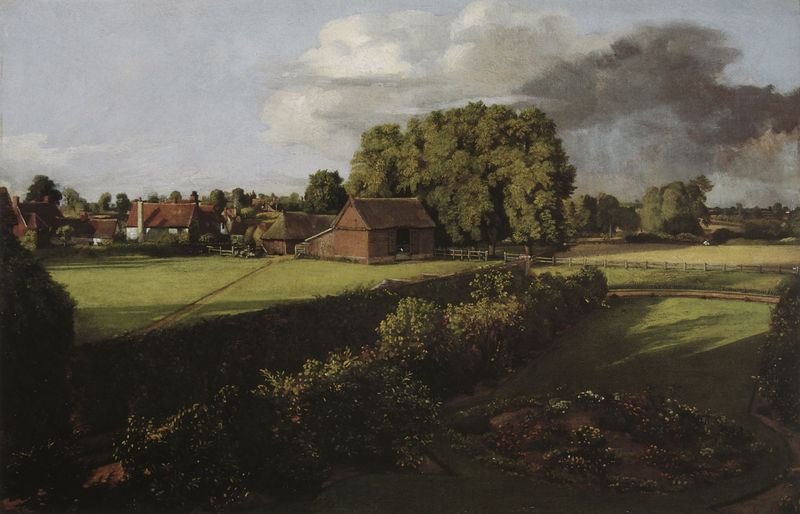
Titel: Golding Constable's Flower Garden
Künstler: John Constable
Standort: Ipswich (UK)
Institution: Ipswich Museums and Art Galleries
Schlagwörter: baum, blau, blätter, dunkel, gemälde, gewitter, himmel, schatten, weiß, wolken, bäume, gelb, grün, landschaft, ocker, stadt, blume, blumen, braun, fenster, grau, hell, licht, schwarz, straße, blüte, blüten, dach, gebäude, gras, haus, park, rasen, rot, weg, wiese, wolke, zaun, beige, malerei, feld, felder, häuser, nass, natur, norden, strauch, weide, weite, busch, büsche, flach, hütte, pfad, rauch, sonne, sträucher, wege, wiesen, land, blatt, england, kontrast, wald, bauern, schornstein, schuppen, garten, ansicht, fassaden, ort, feldweg, getreide, sonnenlicht, dorf, dächer, schornsteine, gelände, hecke, tag, backstein, bauernhof, gartenzaun, hof, koppel, zäune, idylle, wetter, nah, tor, äcker, ortschaft, regen, harmonie, eingang, scheune, strohdach, fern, idyll, ländlich, landhaus, bauernhaus, beet, blumenbeet, gehöft, siedlung, knick, weise, höfe, frisch, rondell, bauernhöfe, schober, schauer, scheunentor, dörflich, dof, regenwolke, april, regenschauer, gehöfte, fdach, saftig, heruschober, anwsen, ebaum, romatntik, erfelder